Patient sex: M
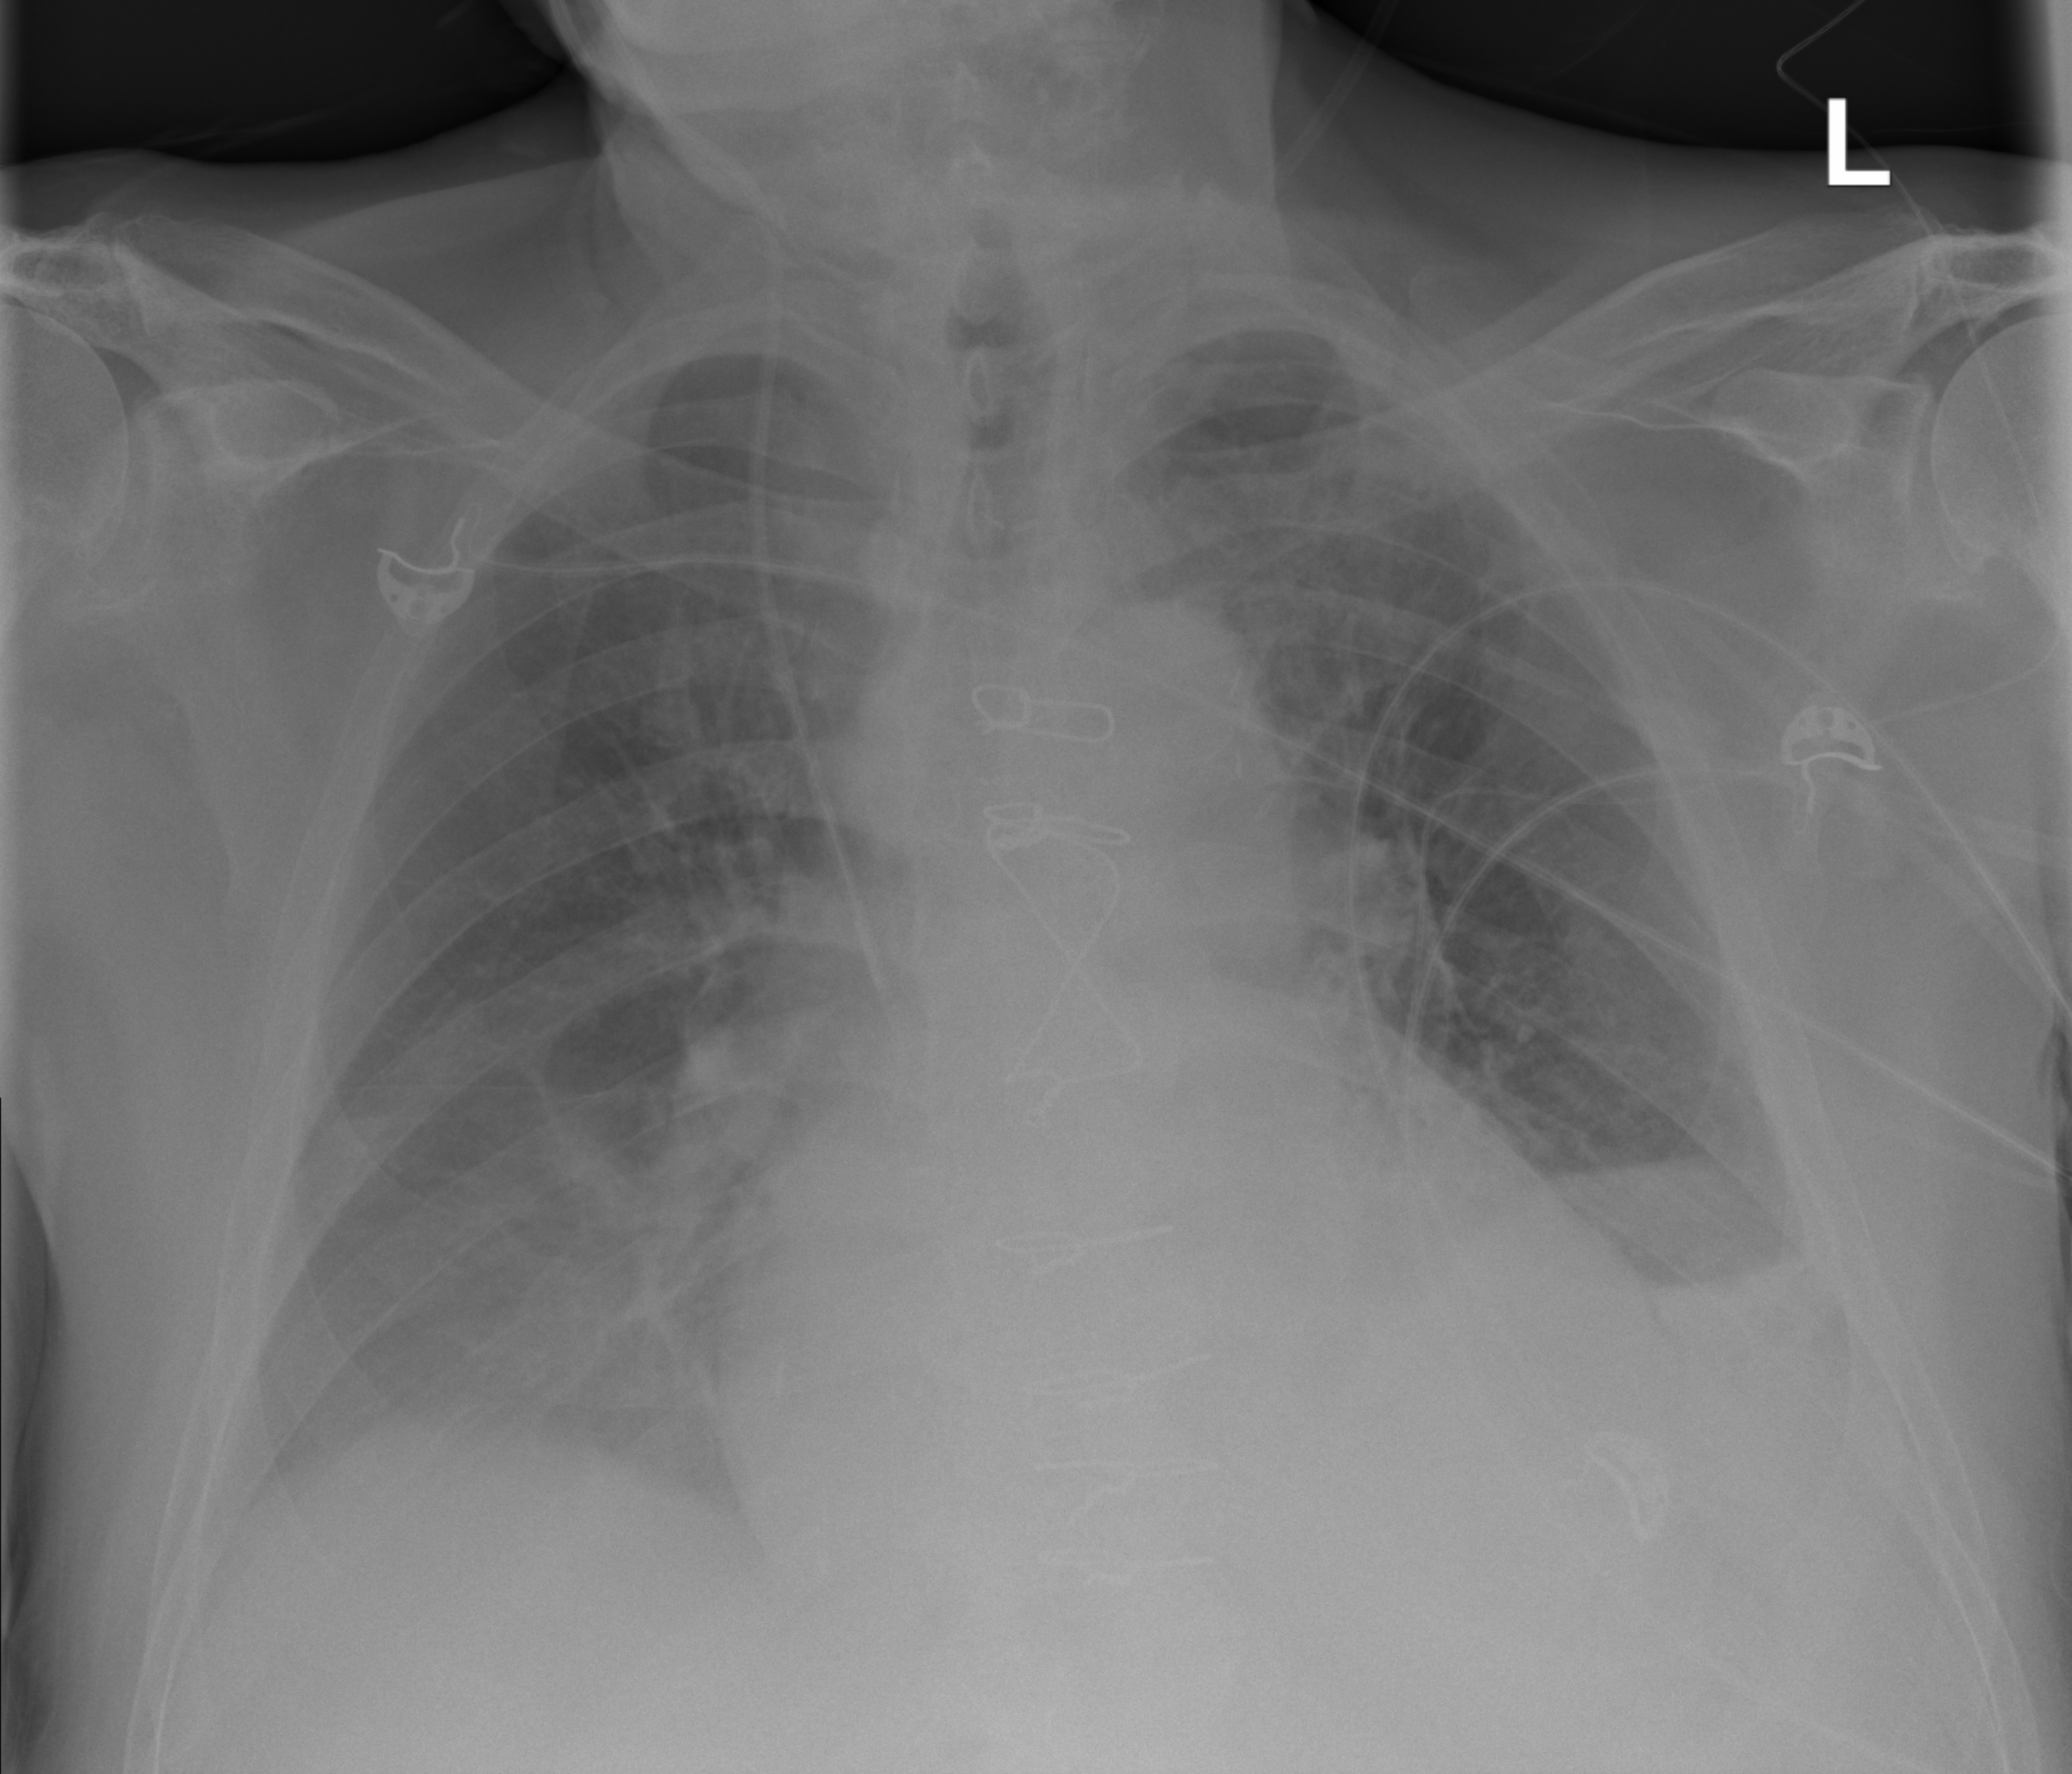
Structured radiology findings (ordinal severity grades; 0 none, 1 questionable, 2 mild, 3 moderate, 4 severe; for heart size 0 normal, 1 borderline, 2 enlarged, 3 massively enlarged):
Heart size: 2
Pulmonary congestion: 0
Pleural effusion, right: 2
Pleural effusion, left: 2
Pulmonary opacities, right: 0
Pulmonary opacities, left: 0
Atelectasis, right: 0
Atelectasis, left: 2